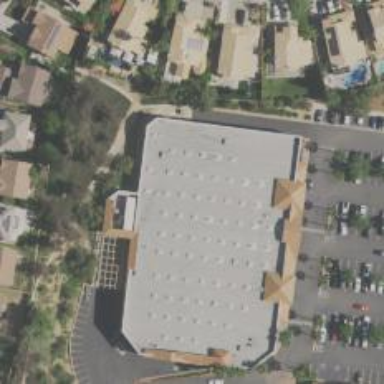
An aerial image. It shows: Supermarket.